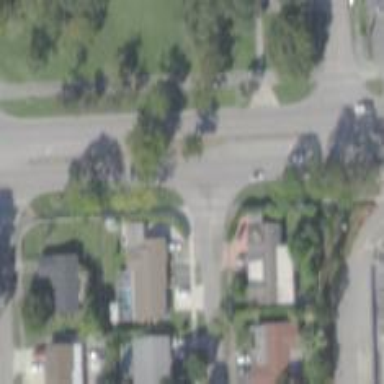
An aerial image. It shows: Uncontrolled road crossing with marked lines.